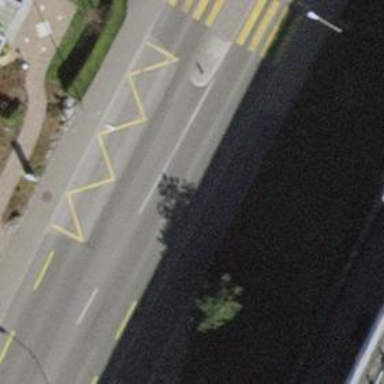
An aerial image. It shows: Public transport stop position.